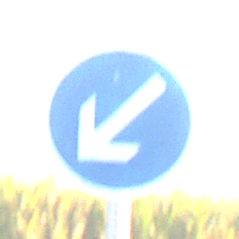
Verkehrszeichen: VorgeschriebeneVorbeifahrtLinks
Umgebung: Outdoor, RoadRail
Tageszeit: SunriseSunset
Wetter: Clear
Licht: Natural
Jahreszeit: NotSpecified
Kontrast: HighContrast